Field crop: tomato
Growth stage: 1
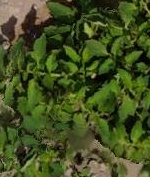
Species: tomato